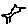
Label: bird